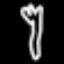
Label: fork